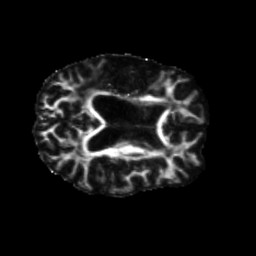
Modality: FA
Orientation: axial
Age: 68
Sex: male
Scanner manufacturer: siemens
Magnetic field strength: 3 T
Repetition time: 5.25 s
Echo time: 0.08 s